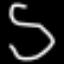
Label: squiggle